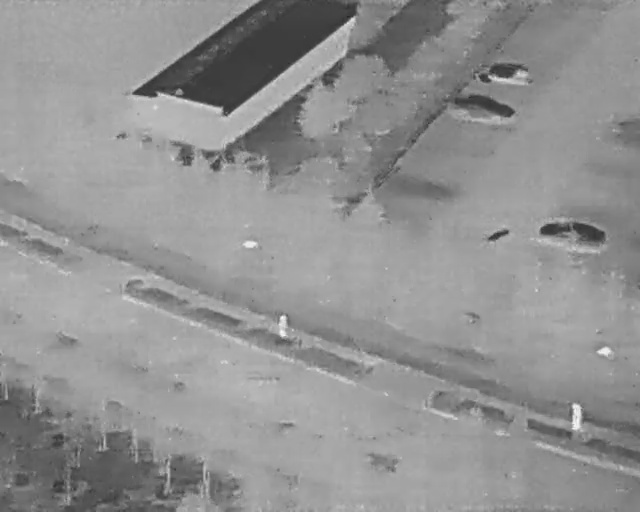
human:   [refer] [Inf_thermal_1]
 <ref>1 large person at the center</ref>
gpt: <box>[[41, 61, 46, 65, 2]]</box>

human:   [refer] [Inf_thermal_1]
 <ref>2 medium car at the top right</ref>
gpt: <box>[[72, 13, 77, 28, 13], [76, 8, 80, 20, 5]]</box>